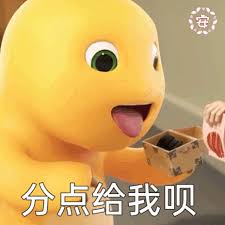
Label: nailong